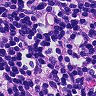
Metastatic tissue present: no